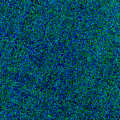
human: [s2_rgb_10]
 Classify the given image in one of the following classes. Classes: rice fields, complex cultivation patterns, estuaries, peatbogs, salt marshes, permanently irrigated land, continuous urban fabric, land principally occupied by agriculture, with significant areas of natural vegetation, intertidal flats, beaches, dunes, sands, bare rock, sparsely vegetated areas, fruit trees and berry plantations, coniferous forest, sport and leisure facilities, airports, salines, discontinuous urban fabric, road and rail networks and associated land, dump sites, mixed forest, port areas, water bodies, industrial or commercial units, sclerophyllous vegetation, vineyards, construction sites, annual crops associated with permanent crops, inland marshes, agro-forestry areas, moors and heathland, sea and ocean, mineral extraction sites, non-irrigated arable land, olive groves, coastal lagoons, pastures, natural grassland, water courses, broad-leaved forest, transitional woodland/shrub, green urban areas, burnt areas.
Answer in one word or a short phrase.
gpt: sea and ocean